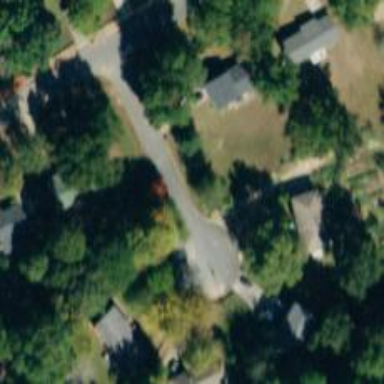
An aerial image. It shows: Neighborhood.